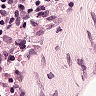
Metastatic tissue present: no